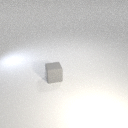
small gray rubber cube